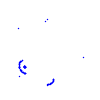
Particle: kaon